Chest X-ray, PA view. Patient: 56 years old, sex F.
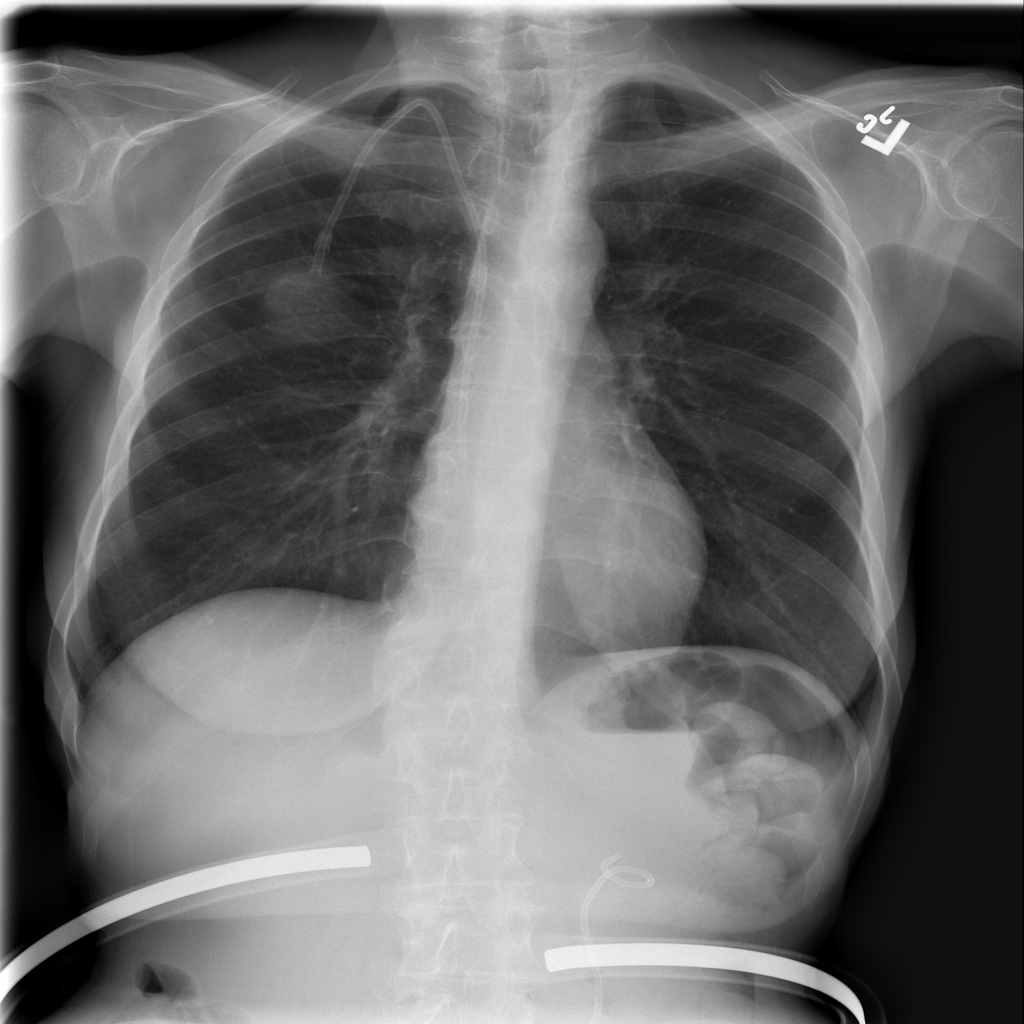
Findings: No Finding